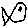
Label: fish